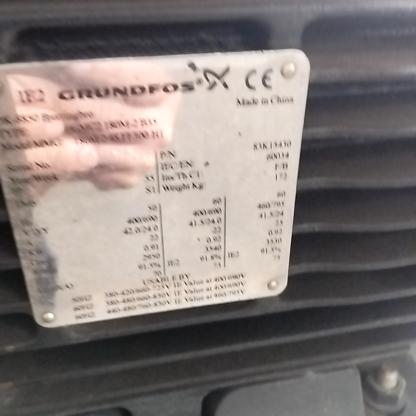
Klasa: tabliczka-znamionowa